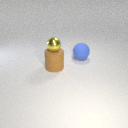
large brown rubber cylinder in front of large blue rubber sphere